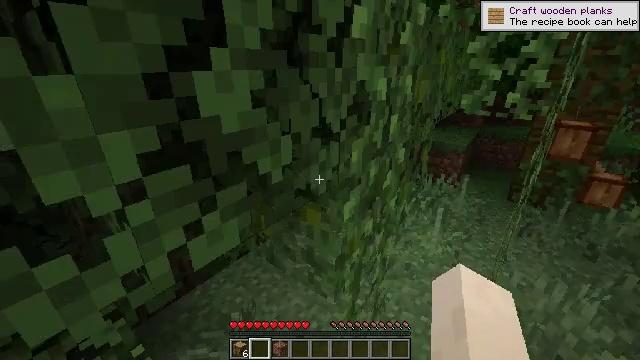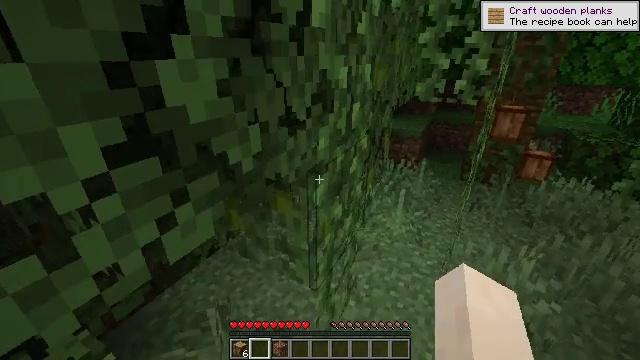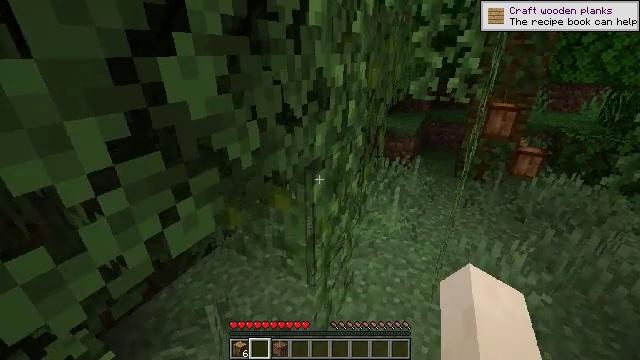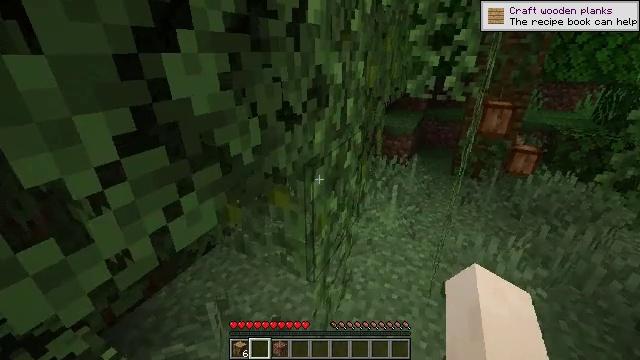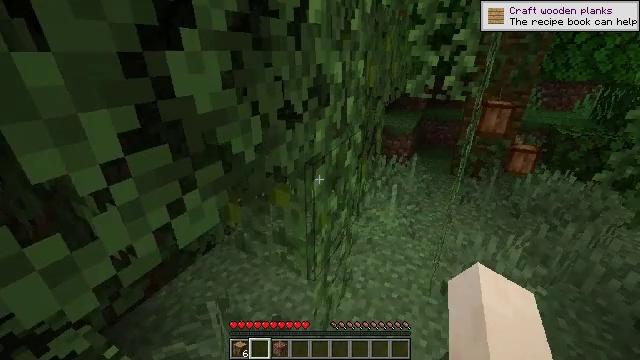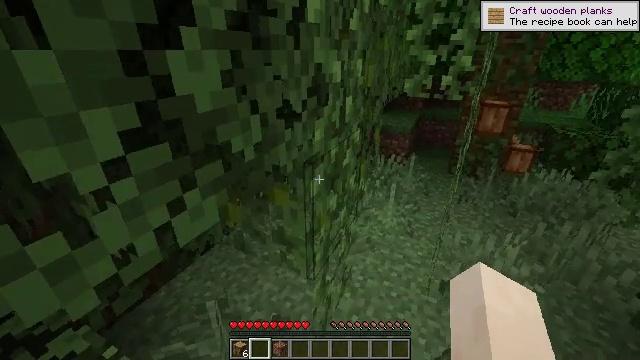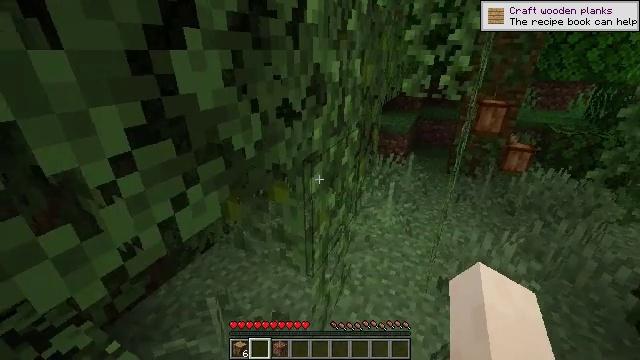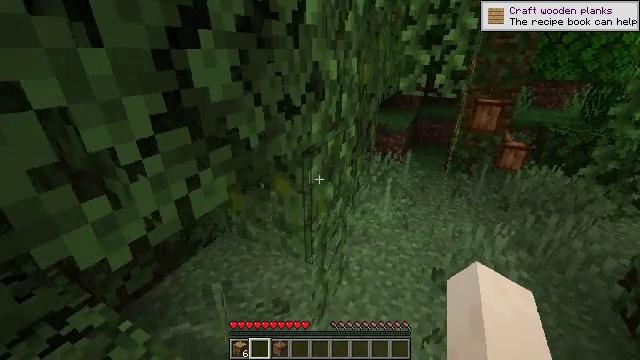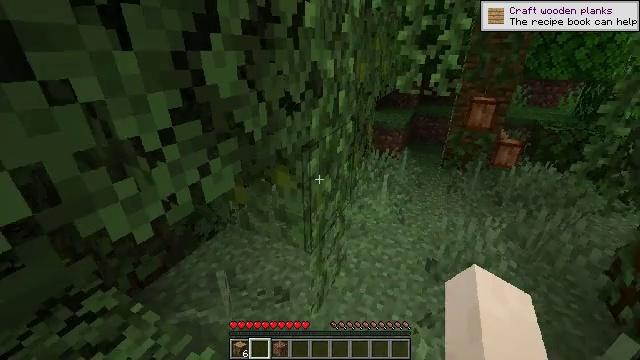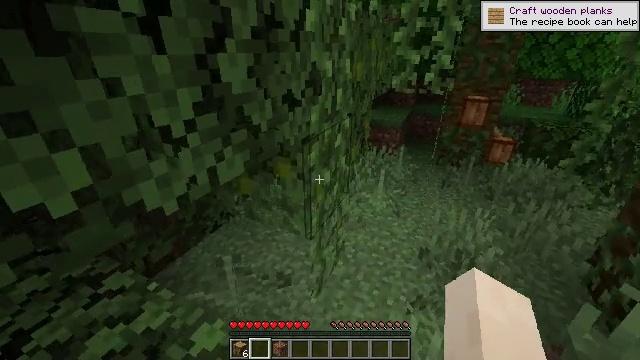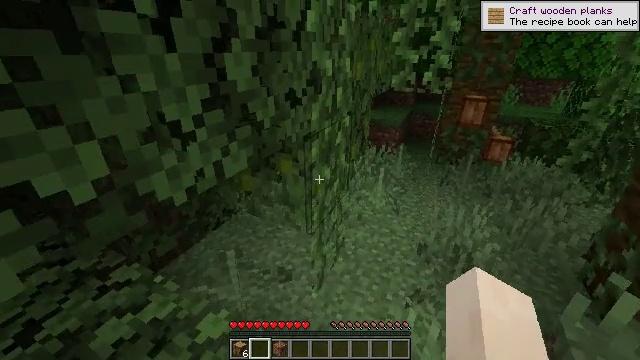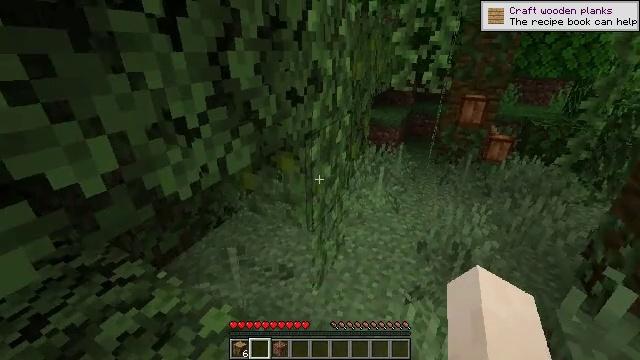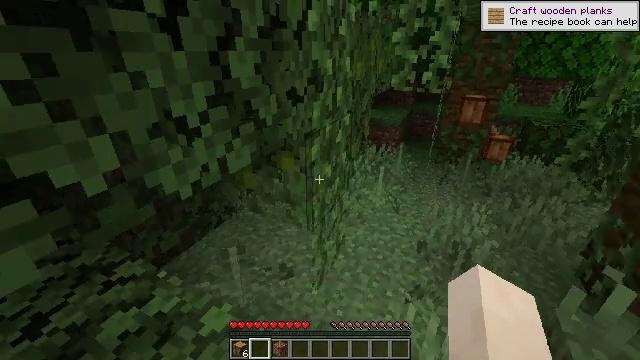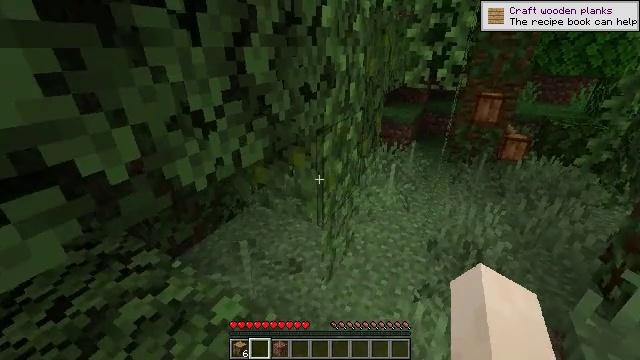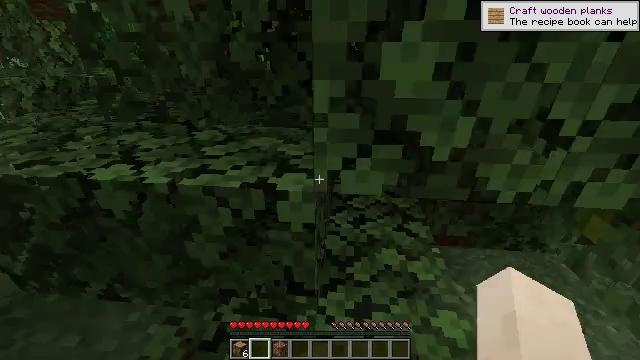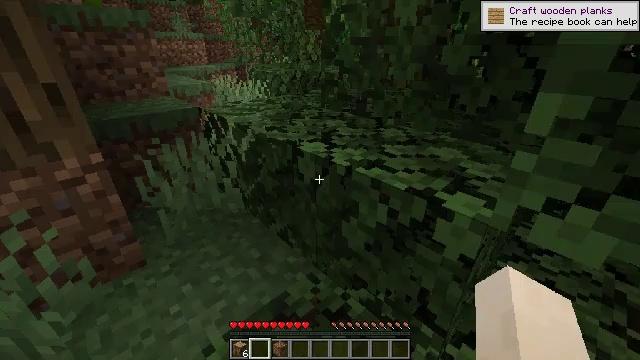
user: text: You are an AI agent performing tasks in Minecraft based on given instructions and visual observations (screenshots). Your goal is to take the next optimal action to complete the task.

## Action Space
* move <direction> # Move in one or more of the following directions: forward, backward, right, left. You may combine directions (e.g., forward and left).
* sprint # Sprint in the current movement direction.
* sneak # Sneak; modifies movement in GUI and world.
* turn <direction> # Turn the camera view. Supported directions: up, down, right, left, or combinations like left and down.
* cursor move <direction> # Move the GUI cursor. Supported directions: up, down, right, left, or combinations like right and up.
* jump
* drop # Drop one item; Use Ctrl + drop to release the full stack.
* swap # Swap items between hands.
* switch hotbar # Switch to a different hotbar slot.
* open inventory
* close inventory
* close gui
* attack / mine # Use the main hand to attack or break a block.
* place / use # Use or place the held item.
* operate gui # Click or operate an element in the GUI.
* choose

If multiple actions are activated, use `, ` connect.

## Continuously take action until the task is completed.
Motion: motion action
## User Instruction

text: Break the tripwire.
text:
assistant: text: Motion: turn right and down
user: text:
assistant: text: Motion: turn right
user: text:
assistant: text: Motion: no_op
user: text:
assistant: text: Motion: no_op
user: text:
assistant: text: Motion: no_op
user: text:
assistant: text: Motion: move back
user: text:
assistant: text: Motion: move back
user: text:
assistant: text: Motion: move back
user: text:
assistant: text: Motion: no_op
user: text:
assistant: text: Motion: no_op
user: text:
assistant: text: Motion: no_op
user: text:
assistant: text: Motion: no_op
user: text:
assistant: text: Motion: turn left
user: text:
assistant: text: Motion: turn left
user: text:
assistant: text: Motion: turn left
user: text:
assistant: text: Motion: turn left
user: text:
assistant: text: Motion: no_op
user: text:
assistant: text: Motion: move forward
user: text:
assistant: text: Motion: move forward
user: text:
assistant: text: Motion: move forward
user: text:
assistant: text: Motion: move forward
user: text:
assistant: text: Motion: move forward
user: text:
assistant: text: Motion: move forward, jump
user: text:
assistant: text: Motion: move forward, jump
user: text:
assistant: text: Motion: move forward, turn up, jump
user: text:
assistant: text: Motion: move forward, turn left and up, jump
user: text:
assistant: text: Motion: move forward, turn left and up
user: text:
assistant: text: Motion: move forward, turn left and up
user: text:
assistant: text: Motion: move forward, turn left
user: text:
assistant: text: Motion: move forward, turn left